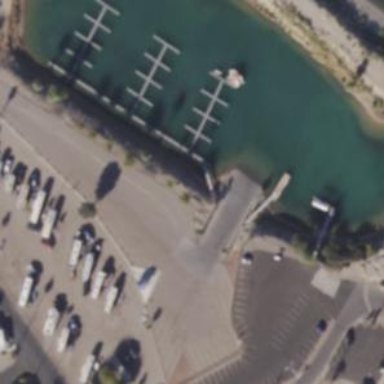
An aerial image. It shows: Slipway on leisure land.